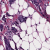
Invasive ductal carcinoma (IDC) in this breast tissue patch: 1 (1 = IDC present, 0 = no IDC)